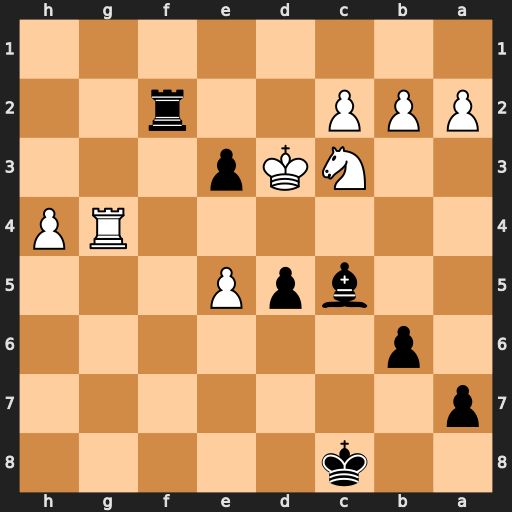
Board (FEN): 2k5/p7/1p6/2bpP3/6RP/2NKp3/PPP2r2/8
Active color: b
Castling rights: -
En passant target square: -
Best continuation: Rd2#